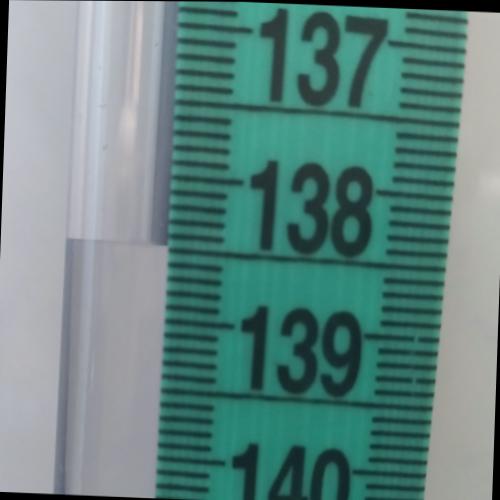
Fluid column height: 138.5 cm